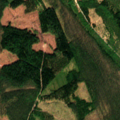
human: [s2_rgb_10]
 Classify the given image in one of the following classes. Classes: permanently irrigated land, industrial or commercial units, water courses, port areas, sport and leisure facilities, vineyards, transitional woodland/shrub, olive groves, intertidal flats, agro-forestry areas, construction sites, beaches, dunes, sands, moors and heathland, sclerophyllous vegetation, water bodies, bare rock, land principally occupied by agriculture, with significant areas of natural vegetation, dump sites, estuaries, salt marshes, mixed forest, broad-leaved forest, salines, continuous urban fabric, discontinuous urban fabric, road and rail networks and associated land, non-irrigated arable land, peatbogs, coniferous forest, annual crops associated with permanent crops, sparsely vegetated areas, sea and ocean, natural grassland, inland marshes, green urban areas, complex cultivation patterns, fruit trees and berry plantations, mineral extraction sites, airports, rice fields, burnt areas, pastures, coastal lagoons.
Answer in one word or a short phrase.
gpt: coniferous forest, mixed forest, transitional woodland/shrub